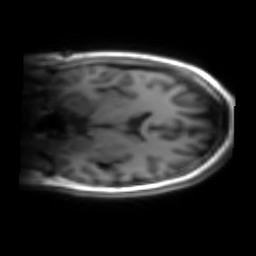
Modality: inplaneT1
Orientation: coronal
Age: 23
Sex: female
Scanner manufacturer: siemens
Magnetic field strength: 3 T
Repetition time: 1.2 s
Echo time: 0.00251 s